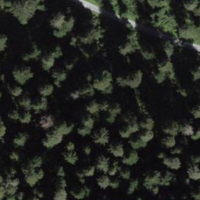
EUNIS habitat code: 43
Species observed at this site:
Petasites albus